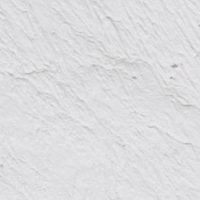
EUNIS habitat code: 49
Species observed at this site:
Rupicapra rupicapra
Linaria cannabina
Anthus spinoletta
Phoenicurus ochruros
Pyrrhocorax graculus
Falco tinnunculus
Campanula rotundifolia